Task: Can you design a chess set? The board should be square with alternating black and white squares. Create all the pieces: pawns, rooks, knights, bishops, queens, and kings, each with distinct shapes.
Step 4890:
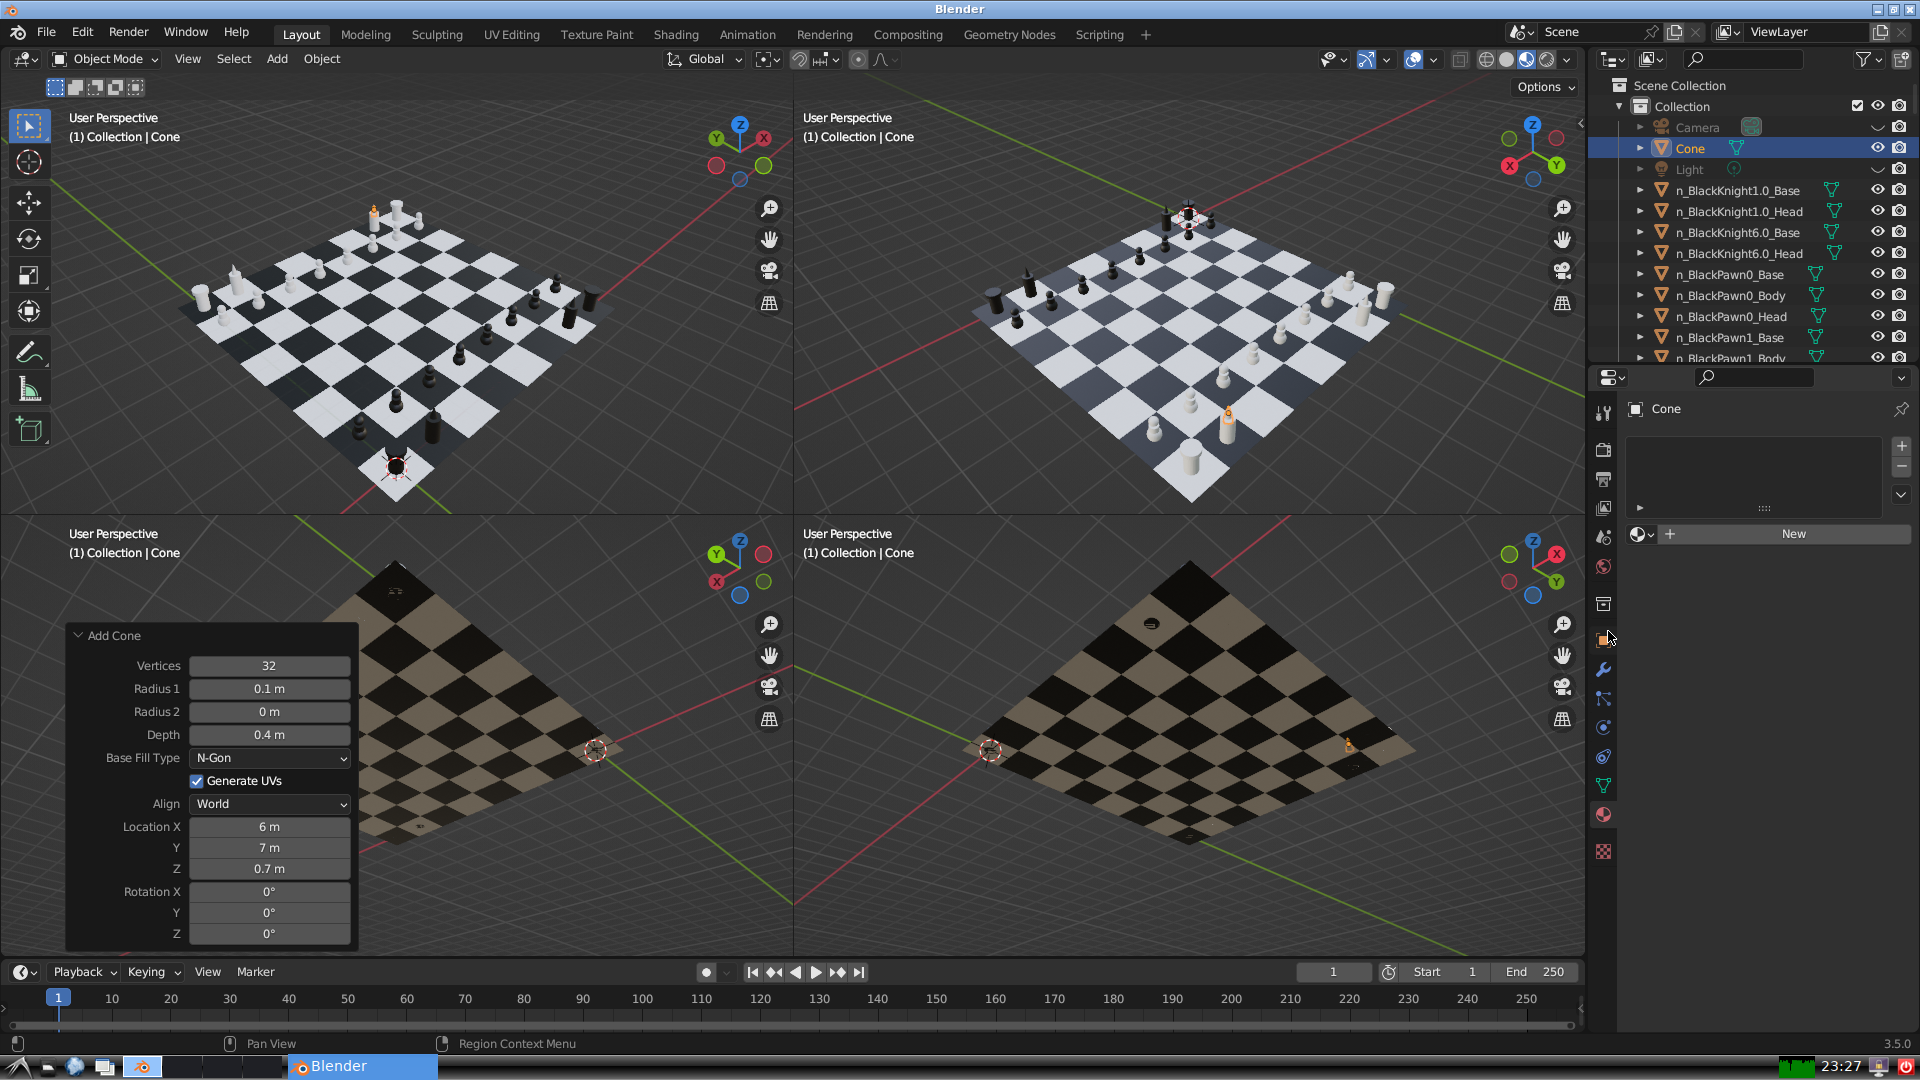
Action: click: no